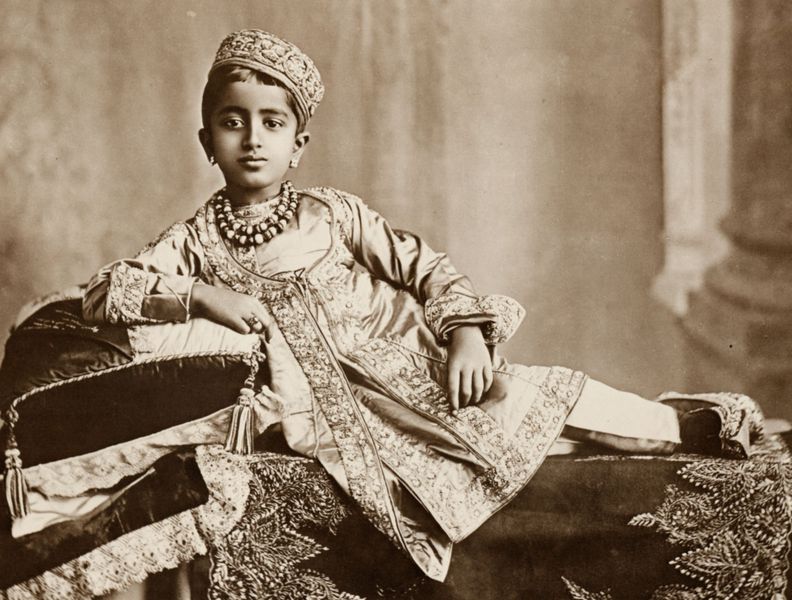
Titel: Fateh Singh Rao, der älteste Sohn des Gaekwar von Baroda
Künstler: Raja Lala Deen Dayal
Schlagwörter: dunkel, hand, schatten, weiß, sitzen, braun, fenster, finger, frisur, grau, hintergrund, hut, licht, ohrring, schmuck, schwarz, säule, tuch, muster, ornament, jung, kappe, mütze, wand, architektur, architekturrahmen, augen, kleidung, samt, sockel, spitze, ärmel, bildnis, innenraum, portrait, porträt, bestickt, gewand, gold, mantel, pose, reich, stickerei, stoff, stoffe, decke, kind, ohrringe, saum, borte, krone, ohren, perlen, prinzessin, seide, herrschaft, kopfbedeckung, sofa, liegen, kette, monochrom, ausdruck, sepia, kissen, thron, glanz, ornamente, verzierung, angelehnt, atelier, bett, bettdecke, robe, junge, rüschen, liegend, perlenkette, ring, halskette, satin, foto, fotografie, photographie, belichtung, stolz, knabe, diwan, orient, palast, bub, schwarz-weiß, ketten, herrscher, brokat, kapitell, photo, tracht, liege, troddel, prinz, reichtum, troddeln, basis, gewebe, bordüren, fotographie, indien, schaft, liegt, islam, persien, royal, seidenstoff, quasten, russisch, säulenschaft, schue, kronprinz, indisch, inder, schnabelschuh, photograph, perlenketten, nachfolger, ohrrin, thronbett, quaddeln, siam, prinzindien